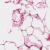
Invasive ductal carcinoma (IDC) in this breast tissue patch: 0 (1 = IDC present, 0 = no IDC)